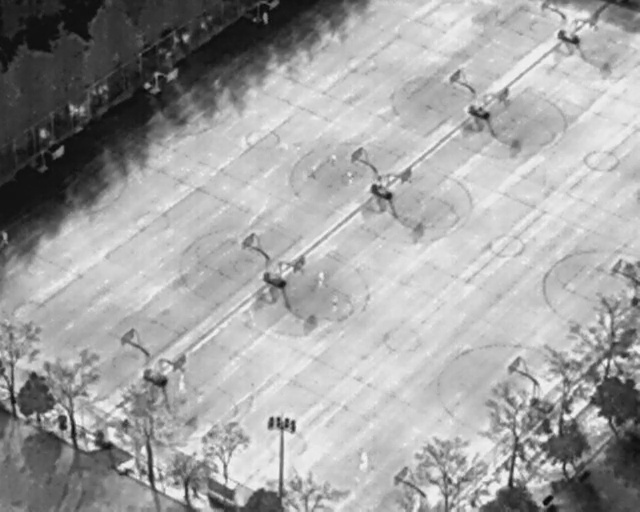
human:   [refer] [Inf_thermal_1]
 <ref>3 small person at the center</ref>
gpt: <box>[[50, 58, 53, 59, 2], [50, 30, 53, 31, 2], [53, 34, 55, 35, 2]]</box>